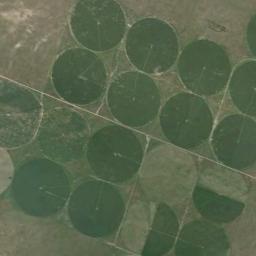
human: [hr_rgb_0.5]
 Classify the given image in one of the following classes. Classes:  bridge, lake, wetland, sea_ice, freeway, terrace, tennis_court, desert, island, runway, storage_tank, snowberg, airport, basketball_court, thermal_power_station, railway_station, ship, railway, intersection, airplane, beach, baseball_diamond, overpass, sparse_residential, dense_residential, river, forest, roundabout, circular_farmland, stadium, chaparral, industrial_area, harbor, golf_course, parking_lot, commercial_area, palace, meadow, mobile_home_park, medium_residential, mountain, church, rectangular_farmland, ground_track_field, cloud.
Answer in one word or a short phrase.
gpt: circular_farmland